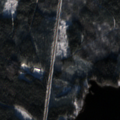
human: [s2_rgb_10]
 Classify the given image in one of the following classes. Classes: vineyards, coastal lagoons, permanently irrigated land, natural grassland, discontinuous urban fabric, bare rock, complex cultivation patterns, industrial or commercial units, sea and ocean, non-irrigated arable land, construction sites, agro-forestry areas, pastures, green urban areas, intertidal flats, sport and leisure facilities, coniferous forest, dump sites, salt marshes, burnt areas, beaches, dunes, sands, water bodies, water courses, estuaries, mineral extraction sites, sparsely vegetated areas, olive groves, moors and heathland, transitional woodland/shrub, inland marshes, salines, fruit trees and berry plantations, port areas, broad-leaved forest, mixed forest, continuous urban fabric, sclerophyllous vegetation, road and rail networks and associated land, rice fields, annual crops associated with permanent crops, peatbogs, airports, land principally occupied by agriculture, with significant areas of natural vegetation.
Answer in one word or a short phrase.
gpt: coniferous forest, mixed forest, water bodies